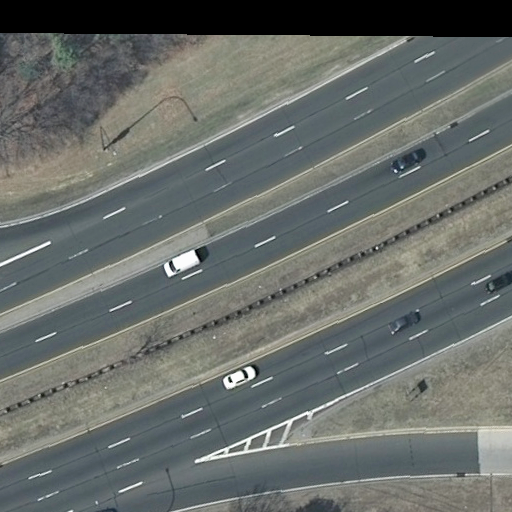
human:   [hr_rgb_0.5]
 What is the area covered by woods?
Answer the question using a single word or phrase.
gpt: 10599m2

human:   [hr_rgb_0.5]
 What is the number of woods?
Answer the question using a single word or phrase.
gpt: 1

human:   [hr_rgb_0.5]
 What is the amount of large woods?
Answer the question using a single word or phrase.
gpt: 1

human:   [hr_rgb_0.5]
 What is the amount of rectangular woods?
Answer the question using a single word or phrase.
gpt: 1

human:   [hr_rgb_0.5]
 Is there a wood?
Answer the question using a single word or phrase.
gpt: yes

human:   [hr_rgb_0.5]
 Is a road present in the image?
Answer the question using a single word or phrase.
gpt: yes

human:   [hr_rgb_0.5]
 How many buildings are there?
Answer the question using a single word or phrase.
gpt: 0

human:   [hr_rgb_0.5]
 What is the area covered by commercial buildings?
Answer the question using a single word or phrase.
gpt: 0m2

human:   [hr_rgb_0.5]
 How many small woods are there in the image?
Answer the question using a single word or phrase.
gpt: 0

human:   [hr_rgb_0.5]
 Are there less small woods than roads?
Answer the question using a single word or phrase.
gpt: yes

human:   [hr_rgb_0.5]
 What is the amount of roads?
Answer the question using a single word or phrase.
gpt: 5

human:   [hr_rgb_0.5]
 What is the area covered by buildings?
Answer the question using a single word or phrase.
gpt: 0m2

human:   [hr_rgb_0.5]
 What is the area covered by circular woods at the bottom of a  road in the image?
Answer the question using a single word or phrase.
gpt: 0m2

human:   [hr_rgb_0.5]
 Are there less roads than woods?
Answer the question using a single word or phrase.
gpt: no

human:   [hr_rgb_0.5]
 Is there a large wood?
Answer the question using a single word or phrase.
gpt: yes

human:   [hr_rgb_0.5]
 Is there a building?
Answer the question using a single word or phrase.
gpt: no

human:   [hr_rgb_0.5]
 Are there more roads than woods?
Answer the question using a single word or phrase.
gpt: yes

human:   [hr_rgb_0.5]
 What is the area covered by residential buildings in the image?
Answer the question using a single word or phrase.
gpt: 0m2

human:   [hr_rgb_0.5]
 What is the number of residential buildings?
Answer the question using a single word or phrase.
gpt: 0

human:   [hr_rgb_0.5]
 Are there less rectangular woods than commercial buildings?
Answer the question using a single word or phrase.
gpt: no

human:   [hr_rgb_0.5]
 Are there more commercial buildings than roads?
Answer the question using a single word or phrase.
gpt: no

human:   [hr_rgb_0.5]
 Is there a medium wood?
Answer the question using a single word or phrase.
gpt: no

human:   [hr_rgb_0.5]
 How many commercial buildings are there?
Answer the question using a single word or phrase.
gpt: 0

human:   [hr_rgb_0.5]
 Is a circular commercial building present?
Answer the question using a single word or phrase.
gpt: no

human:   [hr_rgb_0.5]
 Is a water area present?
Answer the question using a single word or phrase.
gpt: no

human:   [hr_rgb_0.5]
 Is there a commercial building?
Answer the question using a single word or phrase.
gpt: no

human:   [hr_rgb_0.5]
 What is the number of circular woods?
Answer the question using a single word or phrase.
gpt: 0

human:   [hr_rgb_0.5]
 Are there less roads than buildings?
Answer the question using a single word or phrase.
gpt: no

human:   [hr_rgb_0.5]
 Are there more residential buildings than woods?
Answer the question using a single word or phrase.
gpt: no

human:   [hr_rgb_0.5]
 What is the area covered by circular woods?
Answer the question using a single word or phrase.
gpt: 0m2

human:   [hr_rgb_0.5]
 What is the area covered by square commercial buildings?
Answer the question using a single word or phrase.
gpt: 0m2

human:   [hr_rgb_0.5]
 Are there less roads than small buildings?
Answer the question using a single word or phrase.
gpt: no

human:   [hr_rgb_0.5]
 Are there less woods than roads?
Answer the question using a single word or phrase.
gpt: yes

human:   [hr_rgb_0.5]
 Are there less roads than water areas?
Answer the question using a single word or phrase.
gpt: no

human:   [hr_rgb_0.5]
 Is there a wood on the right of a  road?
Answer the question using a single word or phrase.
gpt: no

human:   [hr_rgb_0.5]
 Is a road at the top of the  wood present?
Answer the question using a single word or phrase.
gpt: yes

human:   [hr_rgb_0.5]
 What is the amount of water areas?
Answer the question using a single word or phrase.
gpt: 0

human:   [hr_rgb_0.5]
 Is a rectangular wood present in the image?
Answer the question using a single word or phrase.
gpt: yes

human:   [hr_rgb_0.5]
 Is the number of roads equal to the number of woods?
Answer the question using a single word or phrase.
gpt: no

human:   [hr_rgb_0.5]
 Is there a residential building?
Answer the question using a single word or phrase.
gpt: no

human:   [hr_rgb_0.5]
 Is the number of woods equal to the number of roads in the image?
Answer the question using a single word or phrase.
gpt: no

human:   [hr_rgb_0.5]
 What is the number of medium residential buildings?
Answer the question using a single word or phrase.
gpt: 0

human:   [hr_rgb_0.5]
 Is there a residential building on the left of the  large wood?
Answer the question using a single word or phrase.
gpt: no

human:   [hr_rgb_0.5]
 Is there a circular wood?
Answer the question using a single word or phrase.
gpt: no

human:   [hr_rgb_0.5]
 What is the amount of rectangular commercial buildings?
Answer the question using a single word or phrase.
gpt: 0

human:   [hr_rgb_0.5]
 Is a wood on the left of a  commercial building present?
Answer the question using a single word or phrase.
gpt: no

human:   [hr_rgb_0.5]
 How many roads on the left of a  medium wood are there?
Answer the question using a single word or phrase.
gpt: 0

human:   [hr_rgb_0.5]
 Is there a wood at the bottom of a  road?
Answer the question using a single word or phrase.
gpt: no

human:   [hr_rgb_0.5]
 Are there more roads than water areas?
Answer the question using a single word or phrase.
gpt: yes

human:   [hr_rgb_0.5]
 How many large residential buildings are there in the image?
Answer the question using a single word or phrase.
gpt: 0

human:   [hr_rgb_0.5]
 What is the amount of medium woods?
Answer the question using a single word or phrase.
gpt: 0

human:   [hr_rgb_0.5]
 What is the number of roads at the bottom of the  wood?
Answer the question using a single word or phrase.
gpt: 2

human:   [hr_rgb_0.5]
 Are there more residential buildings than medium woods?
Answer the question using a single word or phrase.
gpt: no

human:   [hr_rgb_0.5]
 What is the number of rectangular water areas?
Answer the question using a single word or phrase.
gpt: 0

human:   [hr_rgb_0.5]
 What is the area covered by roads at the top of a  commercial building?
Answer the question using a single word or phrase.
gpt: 0m2

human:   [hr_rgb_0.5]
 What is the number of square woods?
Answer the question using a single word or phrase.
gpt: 0

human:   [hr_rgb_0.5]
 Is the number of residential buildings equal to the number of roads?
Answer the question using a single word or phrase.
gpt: no

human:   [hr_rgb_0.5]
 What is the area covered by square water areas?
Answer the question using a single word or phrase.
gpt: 0m2

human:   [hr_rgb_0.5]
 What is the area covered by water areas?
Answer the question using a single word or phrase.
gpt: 0m2

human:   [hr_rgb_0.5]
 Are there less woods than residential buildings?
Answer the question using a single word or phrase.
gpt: no

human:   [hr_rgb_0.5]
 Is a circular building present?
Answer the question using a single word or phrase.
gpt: no

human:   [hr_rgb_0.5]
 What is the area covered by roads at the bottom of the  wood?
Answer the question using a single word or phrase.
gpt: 0m2

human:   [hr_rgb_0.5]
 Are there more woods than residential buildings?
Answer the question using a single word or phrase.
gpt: yes

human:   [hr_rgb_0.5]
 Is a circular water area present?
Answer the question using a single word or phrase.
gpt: no